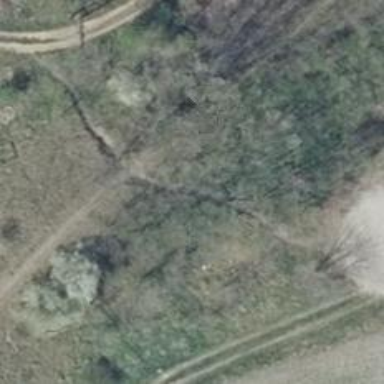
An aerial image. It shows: Path covered with grass.